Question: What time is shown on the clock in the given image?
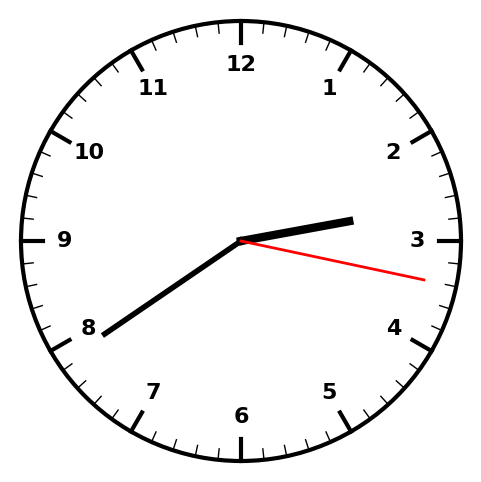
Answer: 02:39:17